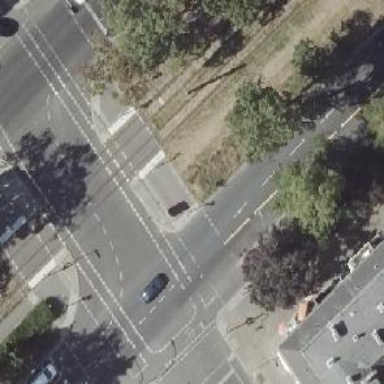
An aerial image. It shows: Footway located on traffic island.